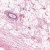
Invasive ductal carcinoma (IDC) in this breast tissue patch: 0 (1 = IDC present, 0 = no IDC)